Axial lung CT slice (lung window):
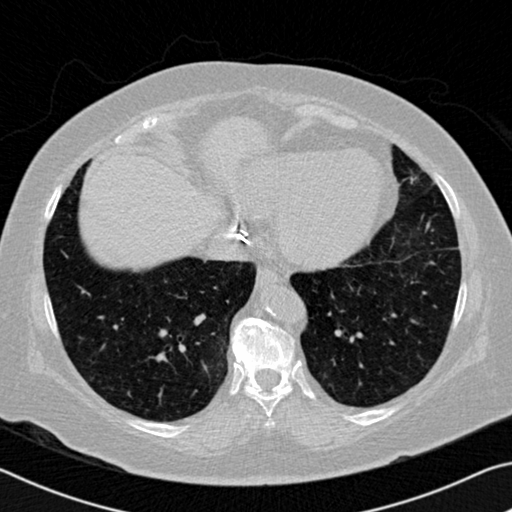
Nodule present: no